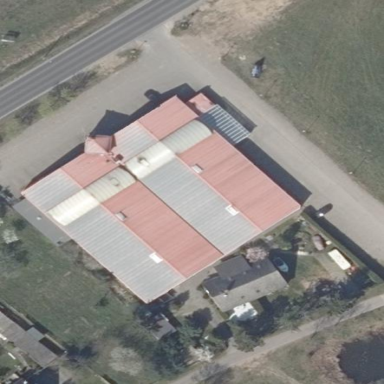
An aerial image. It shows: Sports centre building.